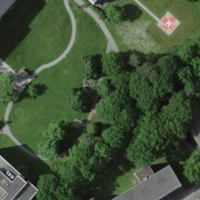
EUNIS habitat code: 55
Species observed at this site:
Allium ursinum
Cardamine pratensis
Macroglossum stellatarum